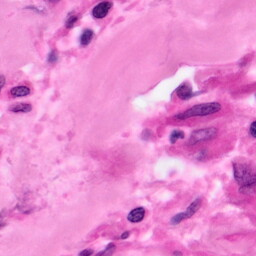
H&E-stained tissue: Pancreatic